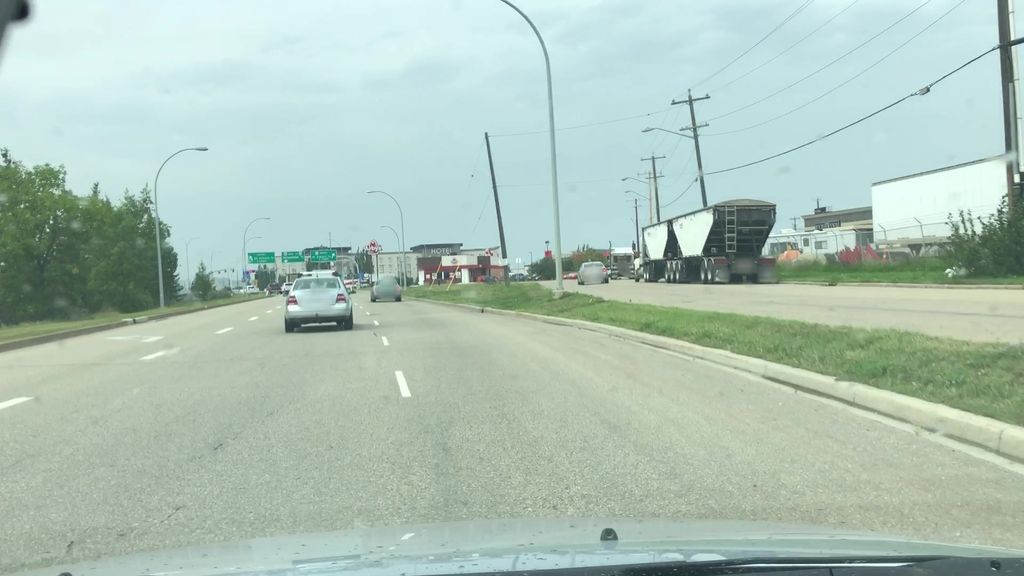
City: edmonton